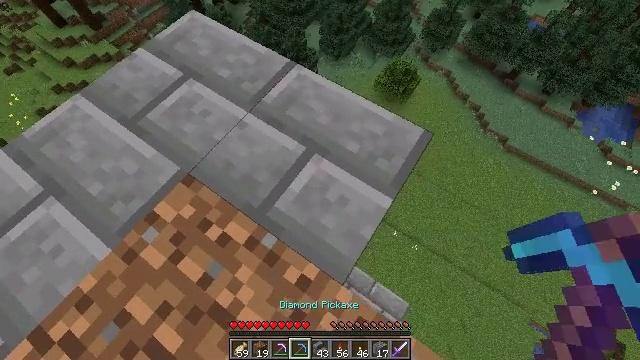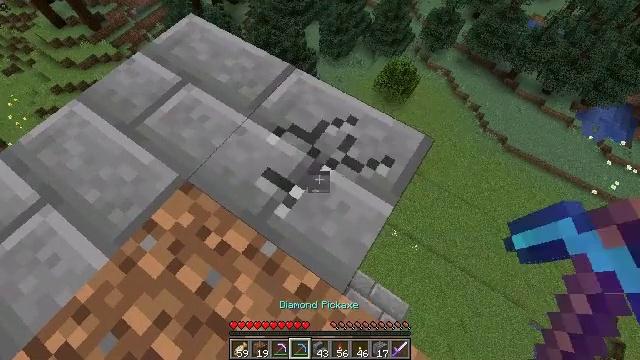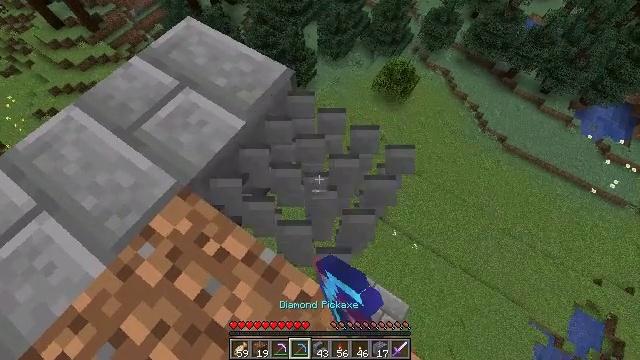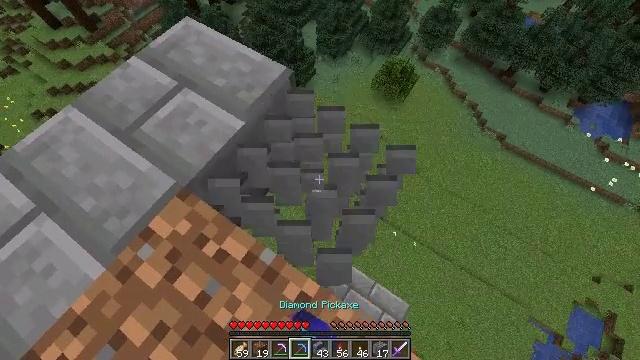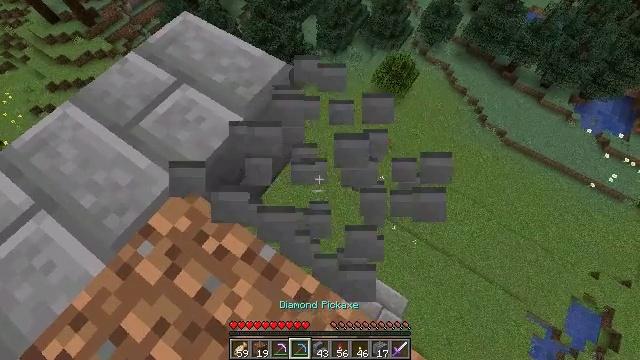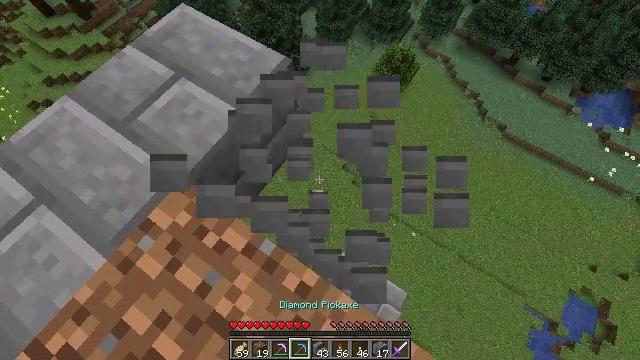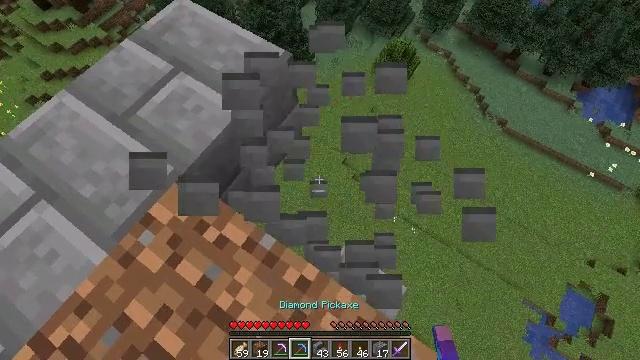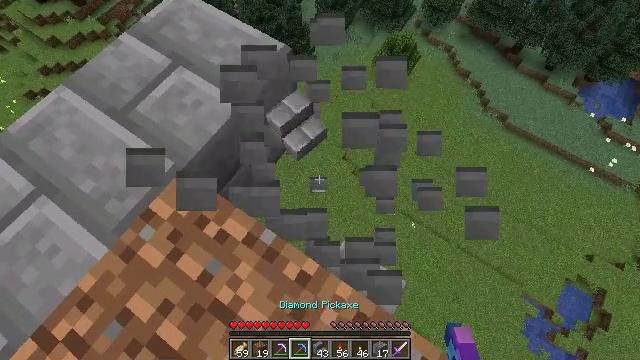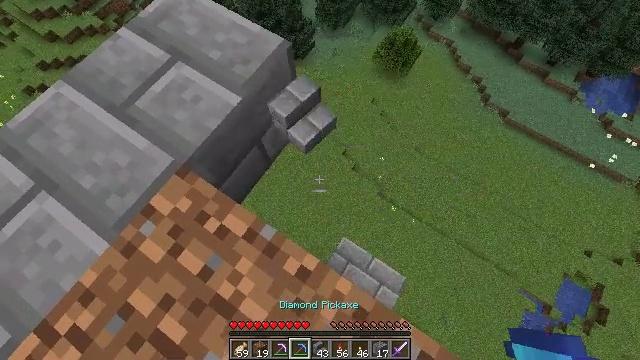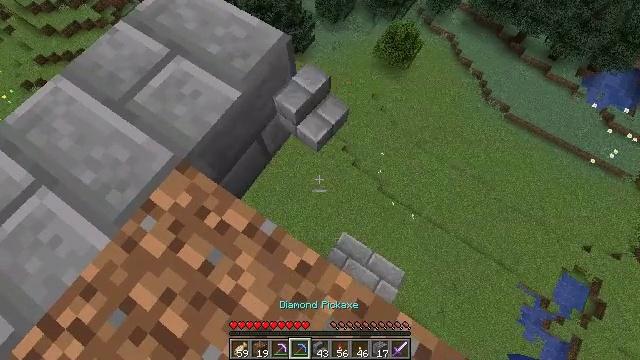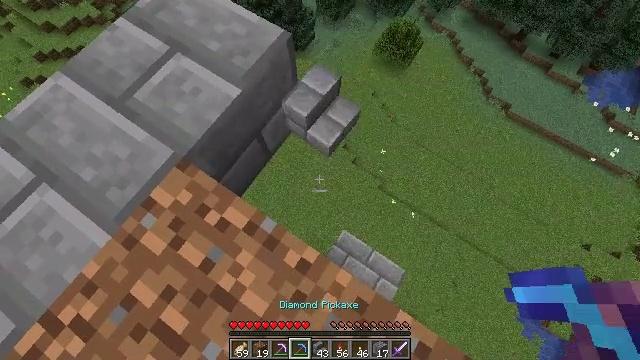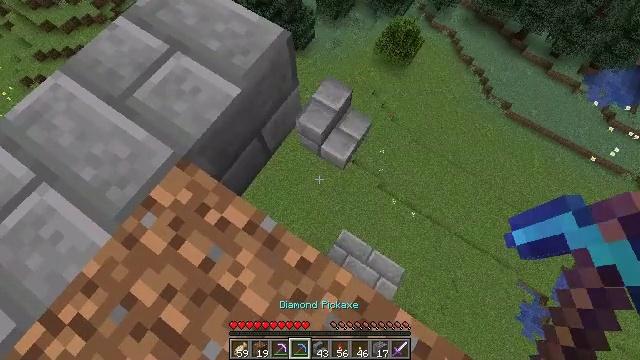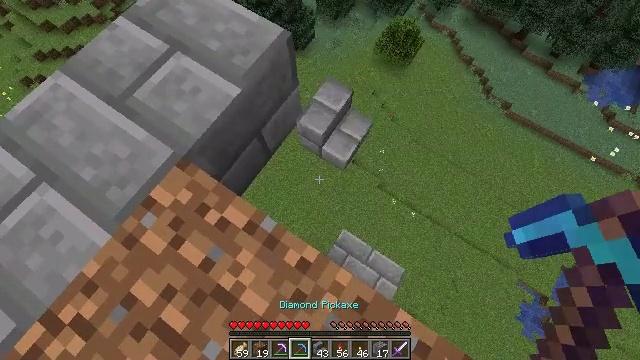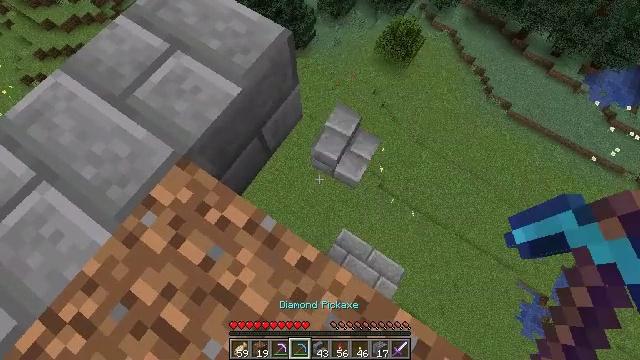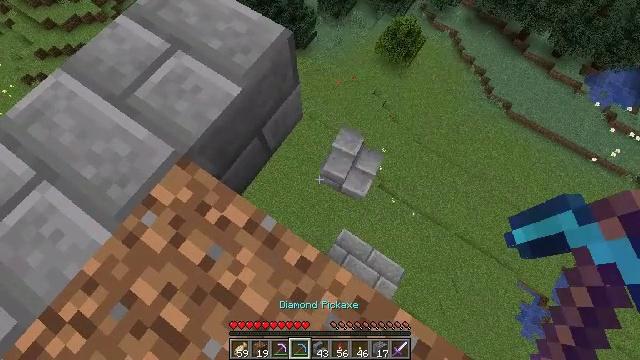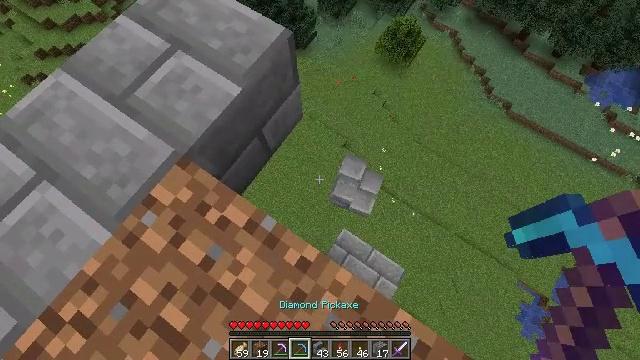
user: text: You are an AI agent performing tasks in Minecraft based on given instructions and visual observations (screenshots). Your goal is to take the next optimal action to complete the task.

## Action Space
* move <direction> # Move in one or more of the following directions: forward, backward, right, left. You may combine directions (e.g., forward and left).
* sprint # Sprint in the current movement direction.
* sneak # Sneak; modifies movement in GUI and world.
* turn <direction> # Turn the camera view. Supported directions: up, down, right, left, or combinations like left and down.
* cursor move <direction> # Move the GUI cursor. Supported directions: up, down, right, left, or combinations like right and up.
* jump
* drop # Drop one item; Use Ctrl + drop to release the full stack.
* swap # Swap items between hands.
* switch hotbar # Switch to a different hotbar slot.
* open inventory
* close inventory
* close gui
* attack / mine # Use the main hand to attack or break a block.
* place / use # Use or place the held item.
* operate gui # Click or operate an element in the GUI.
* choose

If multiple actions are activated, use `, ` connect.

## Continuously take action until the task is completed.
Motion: motion action
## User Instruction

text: Collect stone brick stairs for later use.
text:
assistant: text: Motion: sneak, attack / mine
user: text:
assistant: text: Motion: sneak, attack / mine
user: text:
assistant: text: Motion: sneak, attack / mine
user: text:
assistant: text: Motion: sneak, attack / mine
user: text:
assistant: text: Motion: sneak, turn down, attack / mine
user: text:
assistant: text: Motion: sneak, turn down, attack / mine
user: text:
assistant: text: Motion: sneak, turn down
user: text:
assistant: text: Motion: sneak
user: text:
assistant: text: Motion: sneak, turn down
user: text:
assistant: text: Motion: sneak
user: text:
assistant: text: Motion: sneak
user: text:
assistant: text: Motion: sneak
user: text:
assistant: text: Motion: sneak
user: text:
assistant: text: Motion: sneak
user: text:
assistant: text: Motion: sneak
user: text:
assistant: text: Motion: sneak
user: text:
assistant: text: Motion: sneak
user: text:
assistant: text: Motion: sneak
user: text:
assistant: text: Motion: sneak
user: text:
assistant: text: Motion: sneak
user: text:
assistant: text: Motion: sneak
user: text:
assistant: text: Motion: move left, sneak
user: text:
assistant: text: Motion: move left, sneak
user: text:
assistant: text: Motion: move left, sneak
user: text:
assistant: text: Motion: move forward and move left, sneak
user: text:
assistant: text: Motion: move forward and move left, sneak
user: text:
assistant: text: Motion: move forward and move left, sneak
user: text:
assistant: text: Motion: move forward and move left, sneak
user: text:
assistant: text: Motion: move forward and move left, sneak
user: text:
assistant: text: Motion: move forward and move left, sneak